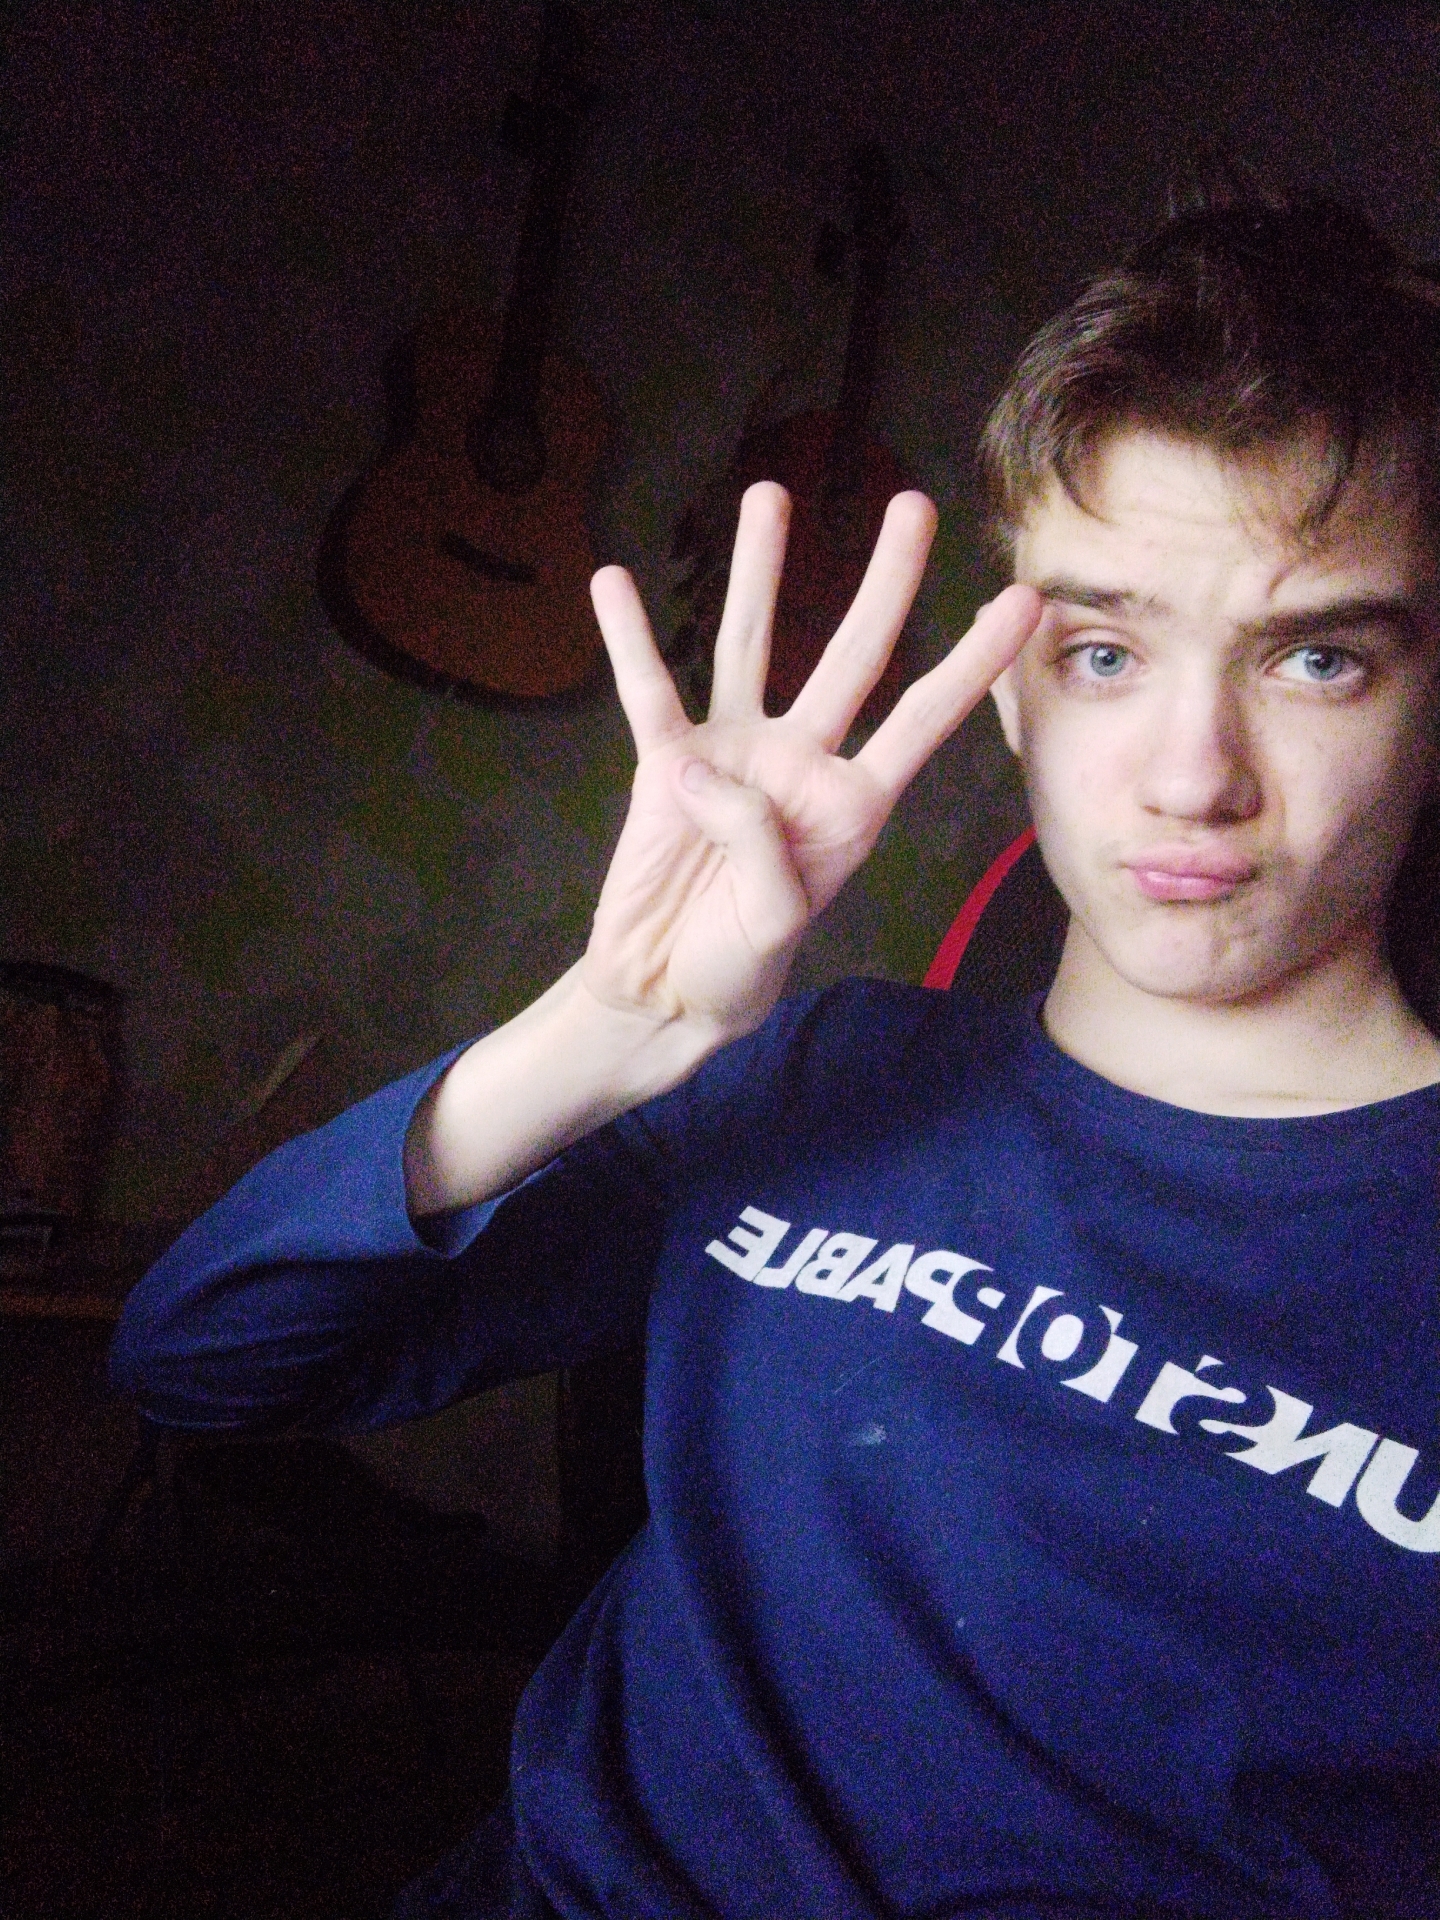
Label: noise